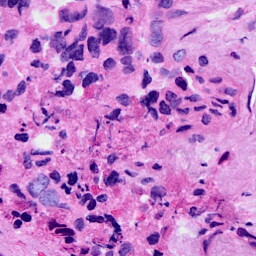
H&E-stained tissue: Breast